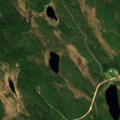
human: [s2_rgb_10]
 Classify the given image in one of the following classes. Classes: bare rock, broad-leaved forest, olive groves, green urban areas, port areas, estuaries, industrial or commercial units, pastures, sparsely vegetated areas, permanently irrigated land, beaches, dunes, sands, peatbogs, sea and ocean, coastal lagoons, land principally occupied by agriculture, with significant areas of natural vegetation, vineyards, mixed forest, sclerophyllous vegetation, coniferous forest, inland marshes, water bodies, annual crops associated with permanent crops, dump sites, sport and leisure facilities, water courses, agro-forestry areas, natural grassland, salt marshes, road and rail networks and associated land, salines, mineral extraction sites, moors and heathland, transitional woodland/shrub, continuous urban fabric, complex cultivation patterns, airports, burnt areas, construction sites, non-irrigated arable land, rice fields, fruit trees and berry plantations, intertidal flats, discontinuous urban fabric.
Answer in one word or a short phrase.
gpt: coniferous forest, mixed forest, transitional woodland/shrub